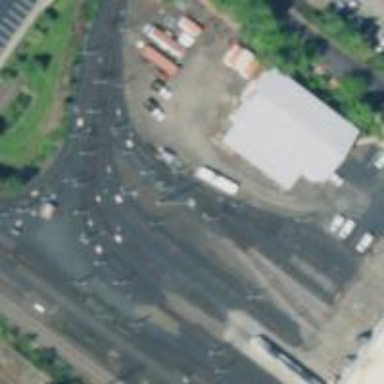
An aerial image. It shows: Light rail yard with electrified contact lines.